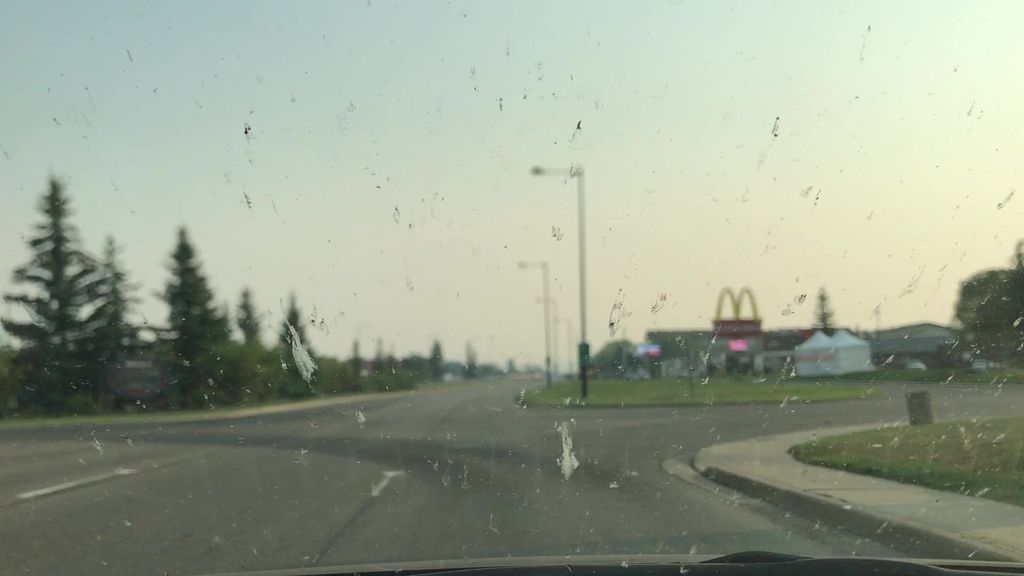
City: edmonton